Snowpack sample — Snodgrass Mountain, Crested Butte, Colorado (2/4/25, 12:06 PM MST)
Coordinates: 38.923, -106.968
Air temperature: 35 °F
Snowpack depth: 80 cm
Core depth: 60 cm
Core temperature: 32 °F
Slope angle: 14°, slope face: 78°
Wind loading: low
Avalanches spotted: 0
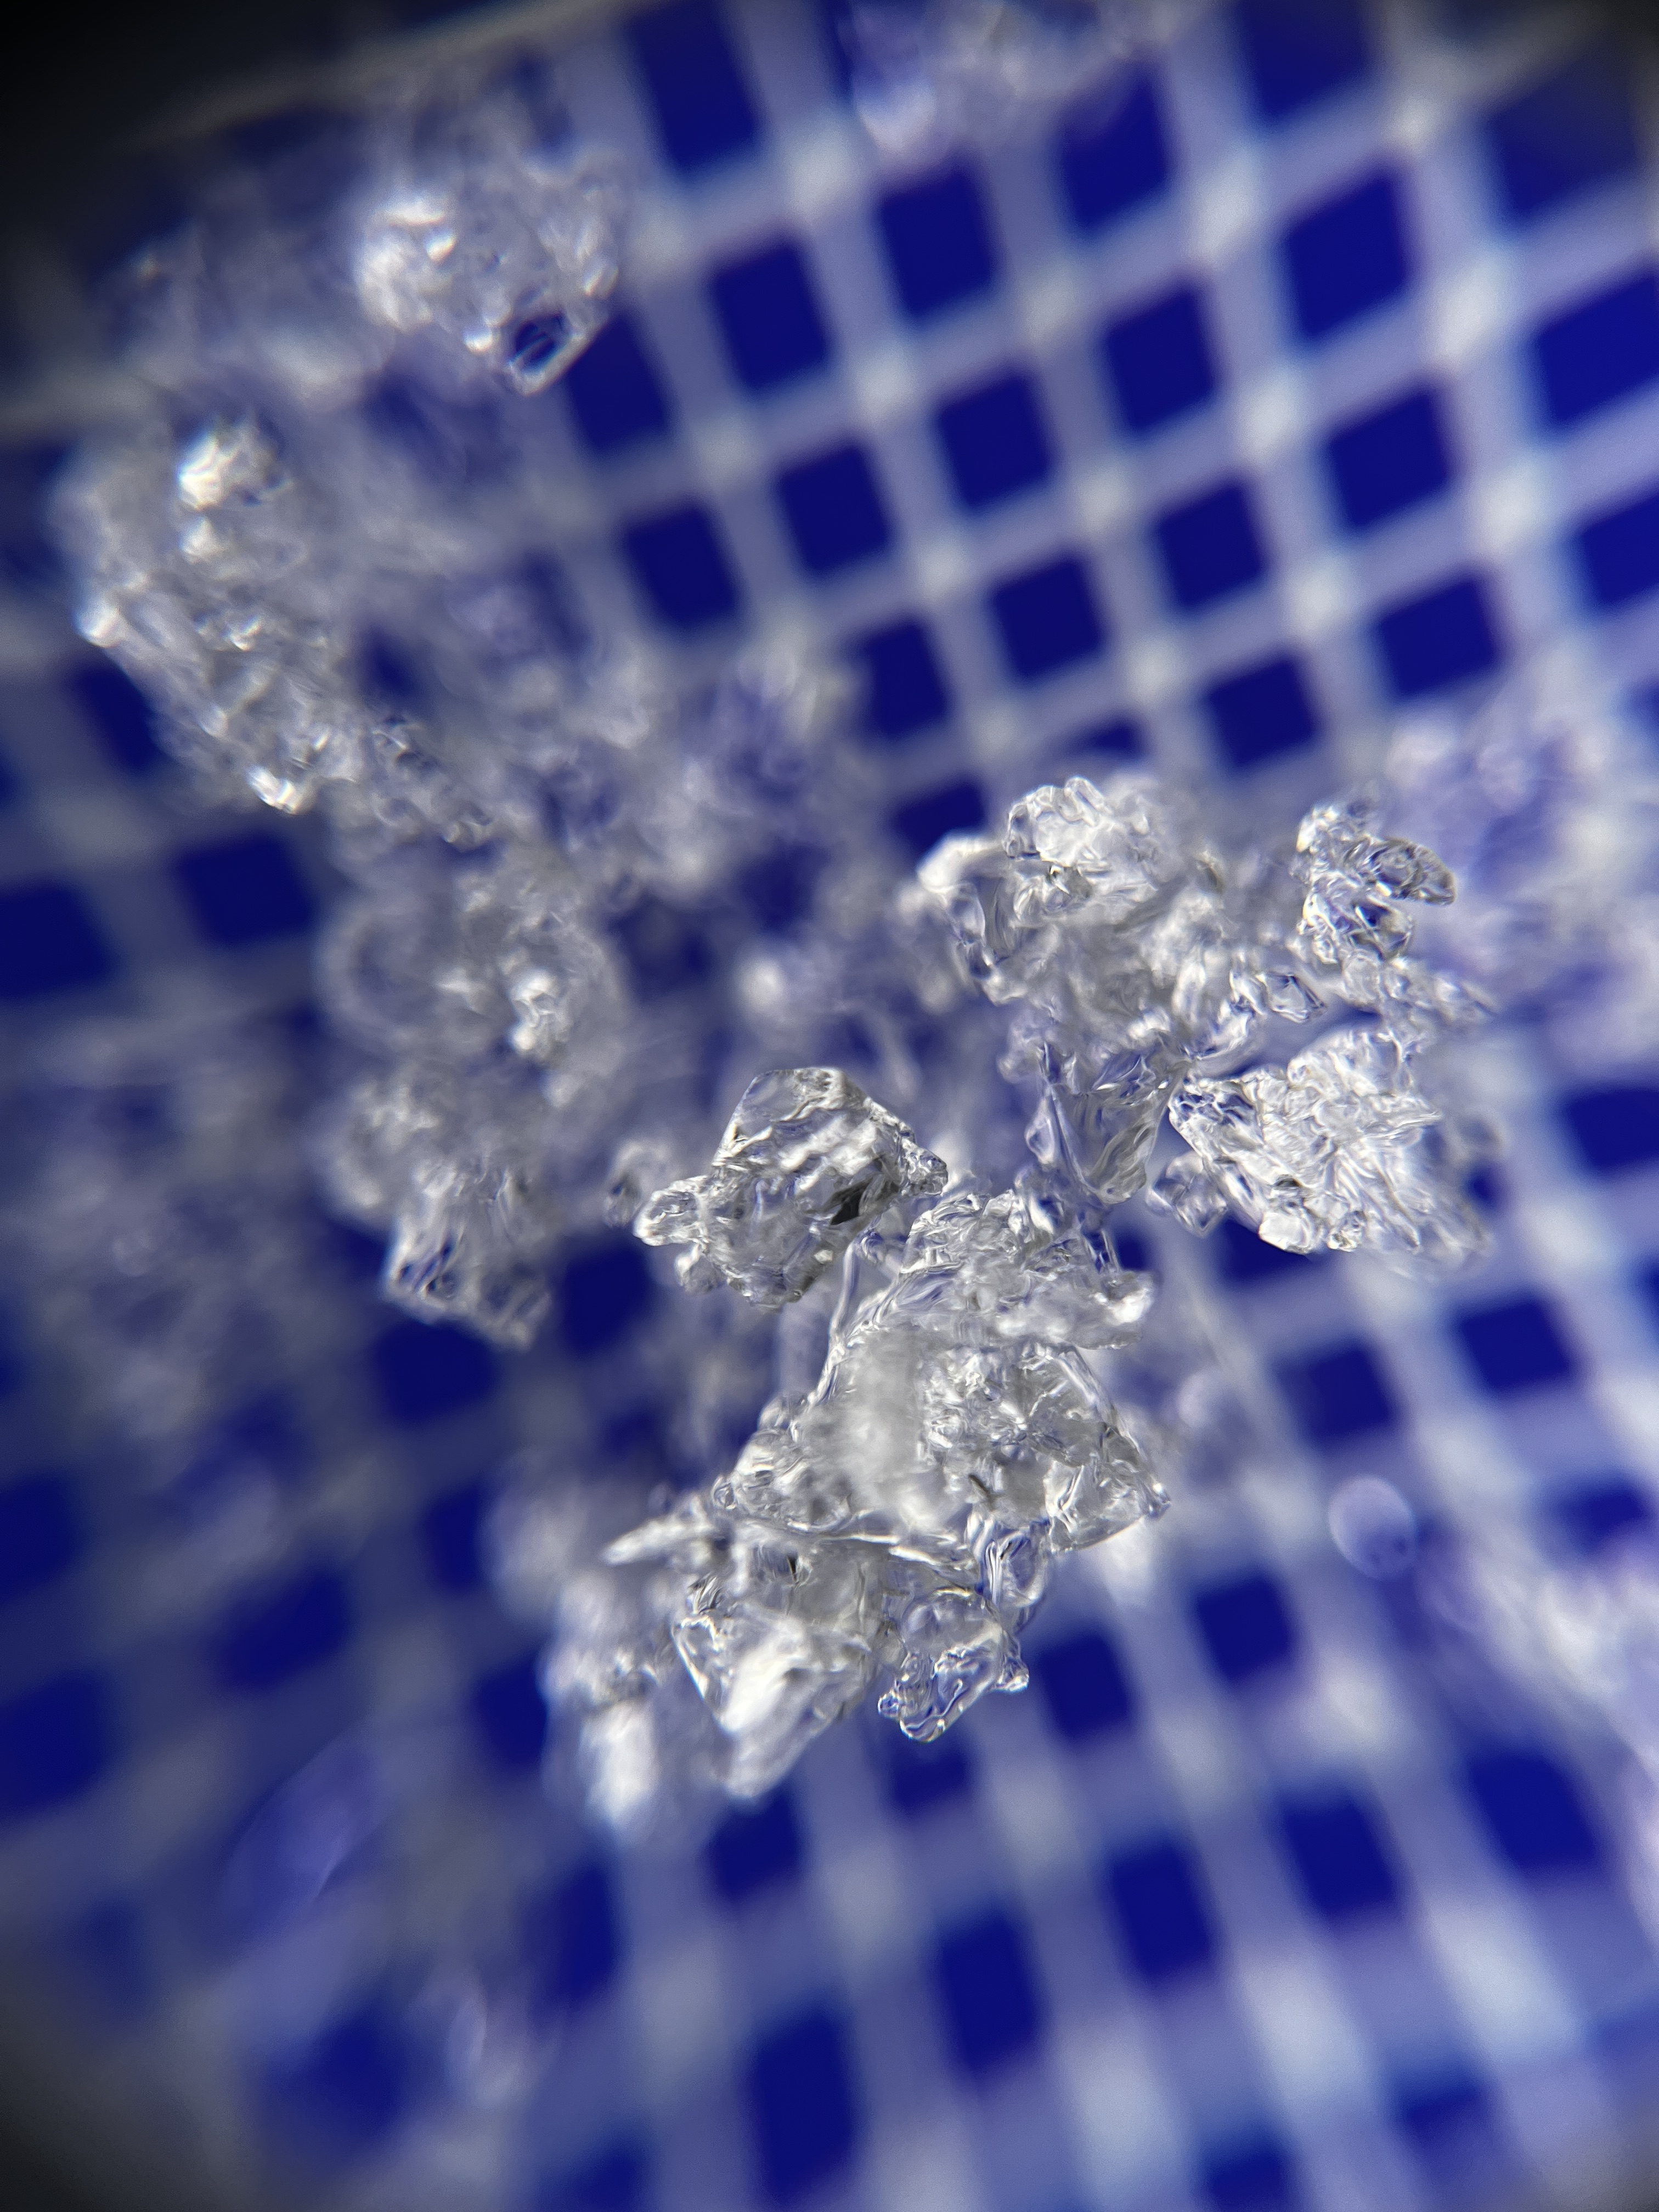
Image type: magnified_profile
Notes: No avalanches nearby, unusually warm weather for the last month reported by residents, Collected 25 yards from treeline